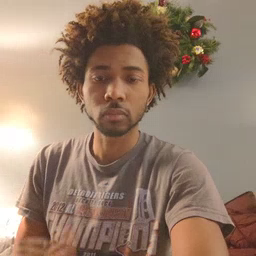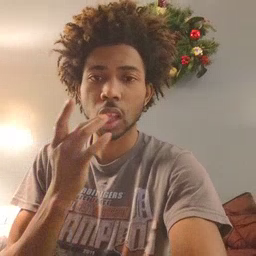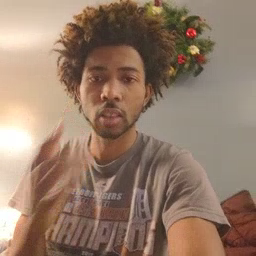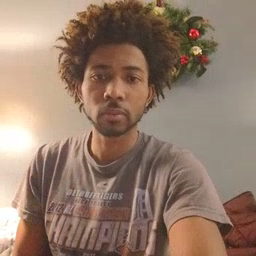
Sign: taste